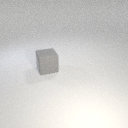
large gray rubber cube